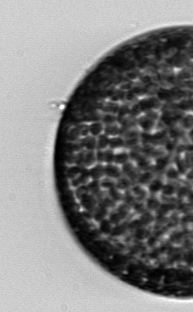
Label: Coscinodiscus